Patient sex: M
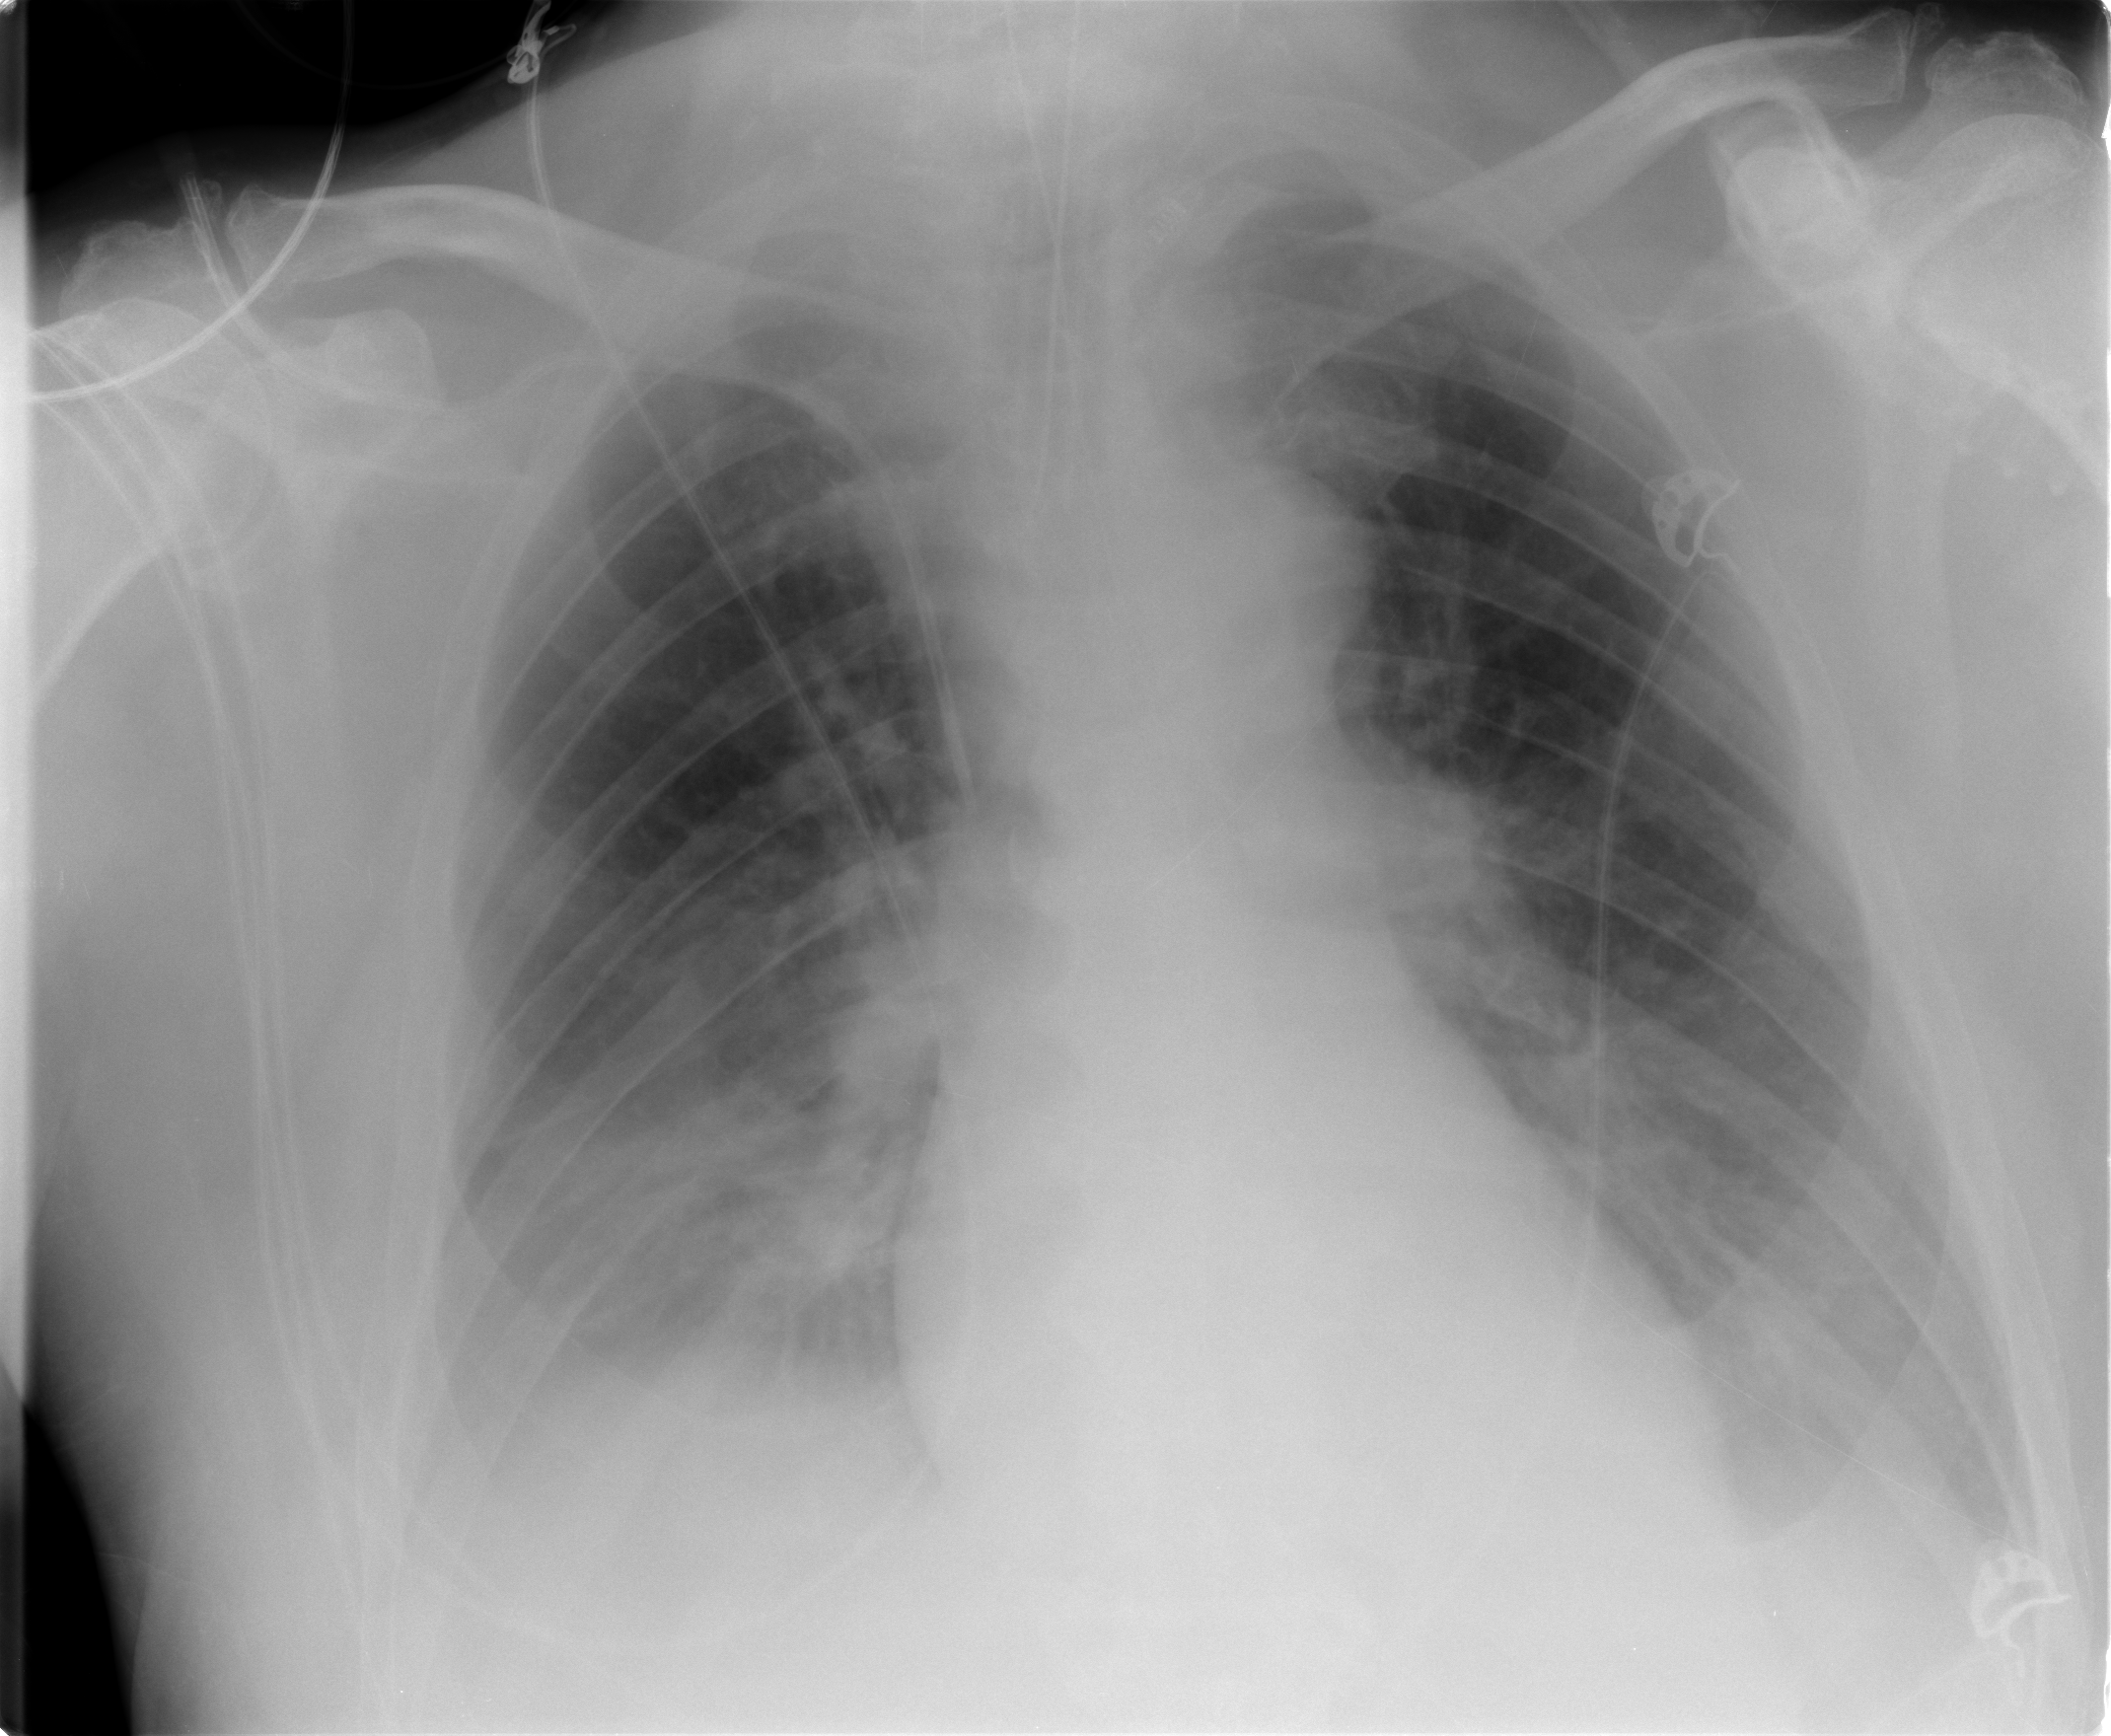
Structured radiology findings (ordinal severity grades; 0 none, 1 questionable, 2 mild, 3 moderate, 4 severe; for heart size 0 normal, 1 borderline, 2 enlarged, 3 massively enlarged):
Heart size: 0
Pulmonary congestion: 2
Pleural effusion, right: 2
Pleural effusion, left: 2
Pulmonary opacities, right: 0
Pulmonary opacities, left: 0
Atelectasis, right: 2
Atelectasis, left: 2